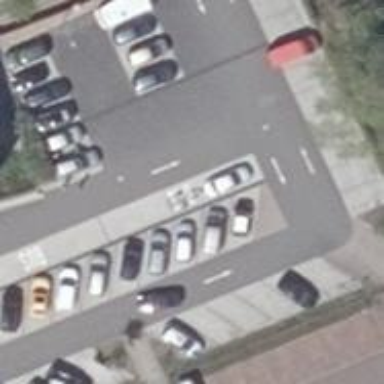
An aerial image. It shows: Road serving as parking aisle.